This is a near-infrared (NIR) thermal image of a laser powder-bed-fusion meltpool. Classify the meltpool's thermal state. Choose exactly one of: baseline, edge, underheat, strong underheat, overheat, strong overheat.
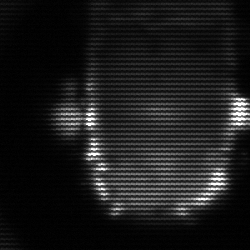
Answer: baseline